Question: Is there a good analogue/equivalent to (a kind of a balloon in the right bottom corner of a desktop)?
'Balloon hint' cannot be showed like a stack (a new hint is on the top of others), but JEDI Desktop Alert can do it.

Thank your for suggestions!
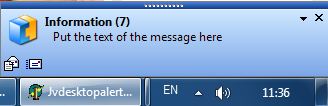
Answer: TMS Software has <URL>, an .

It's a commercial component, available separately or as part of the TMS Component Pack.
The above image was taken from TMS website. As Andreas has pointed the font is not antialiased (it's a bitmapped font, probably MS Sans Serif). I've tested the trial version of the component and setting the font to Tahoma works as expected: